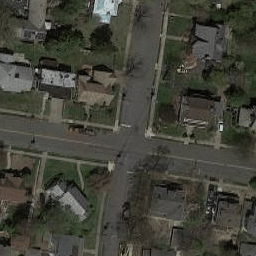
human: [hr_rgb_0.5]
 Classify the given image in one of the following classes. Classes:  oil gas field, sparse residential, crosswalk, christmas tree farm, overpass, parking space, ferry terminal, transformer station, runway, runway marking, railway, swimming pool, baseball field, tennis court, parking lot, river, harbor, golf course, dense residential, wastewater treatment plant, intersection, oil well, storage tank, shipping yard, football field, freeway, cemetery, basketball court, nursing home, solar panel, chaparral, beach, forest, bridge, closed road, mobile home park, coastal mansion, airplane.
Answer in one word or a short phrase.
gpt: intersection